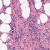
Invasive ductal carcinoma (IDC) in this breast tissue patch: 0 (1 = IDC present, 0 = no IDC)